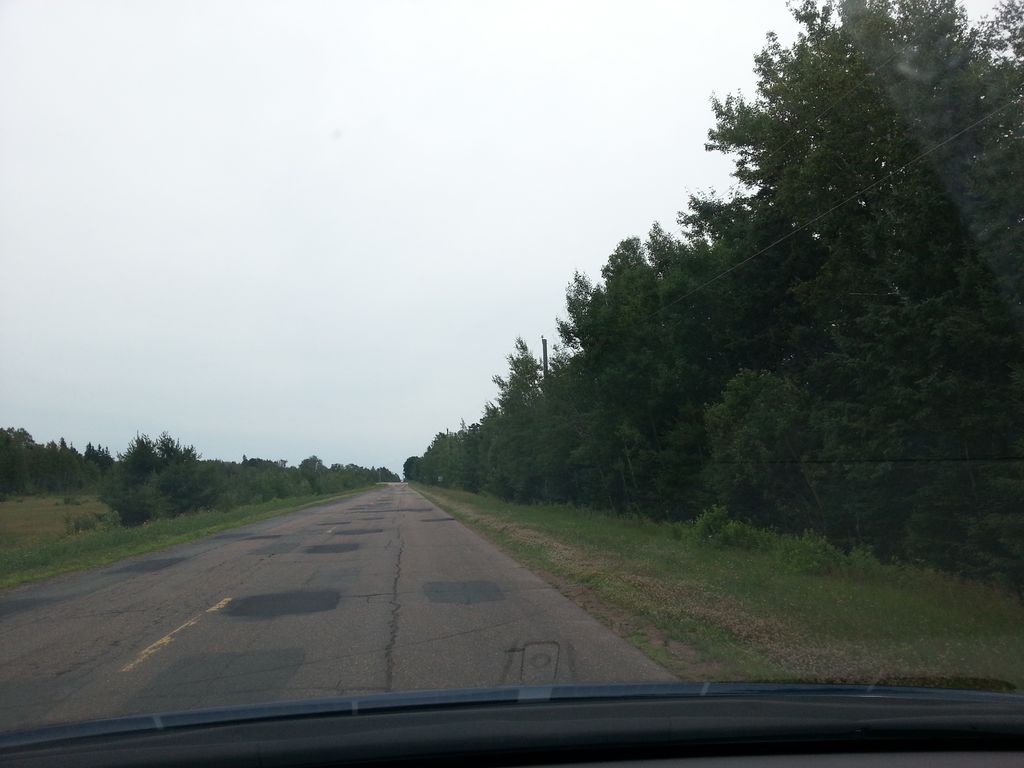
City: charlottetown